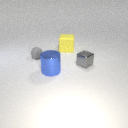
small gray metal cube to the right of large blue metal cylinder